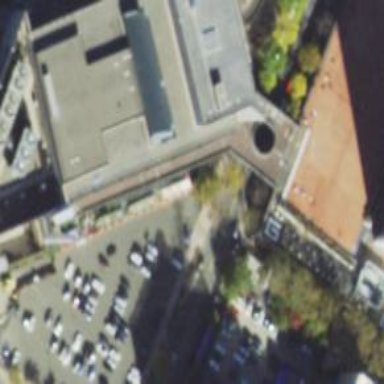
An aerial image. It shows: Footway that passes through building tunnel.